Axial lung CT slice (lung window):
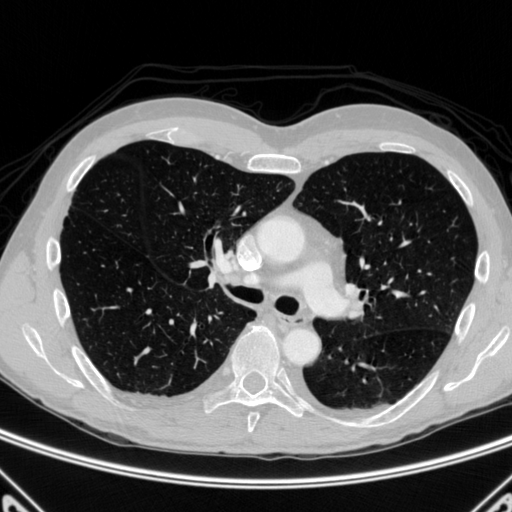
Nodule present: no